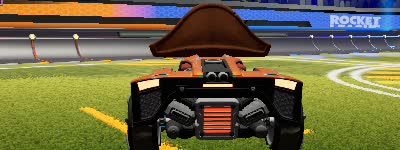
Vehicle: breakout